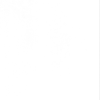
Label: dusty